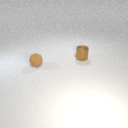
small brown metal cylinder behind small brown rubber sphere